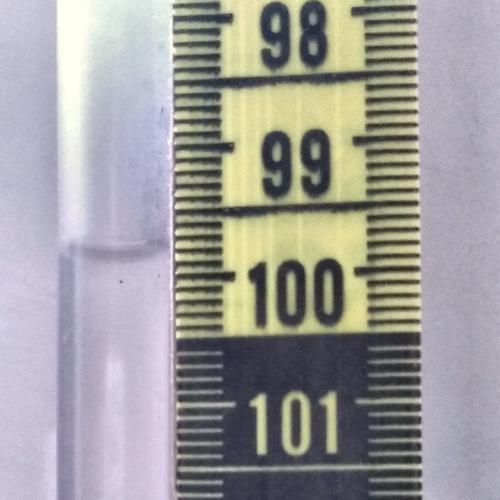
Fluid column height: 99.8 cm